Question: Changing the status bar's text color in iOS7 is simple and there is a lot of information on that topic.
So, to give you some context, today I saw this tweet:

That links <URL>.
I was wondering about how to do that animation and the best way I can think of is:
A screenshot of the status bar with black text color that is inserted on top of the real status bar (with white color) and then the real status bar is slowly revealed.
As @Edgar confirmed it it is really what they are doing in the video (if you keep the finger on the screen while the time changes it is possible to see that).
However, this solution isn't good enough because in the meantime the status bar can change and it can become kinda creepy.
Is there a way to do this without a screenshot?
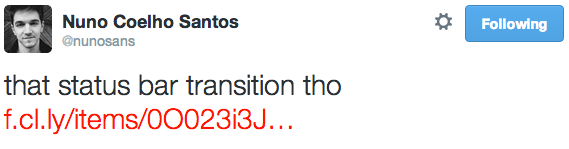
Answer: When you start swiping it does a screenshot of the status bar and puts it at the top of the real status bar and then it changes to style 'UIStatusBarStyleLightContent' to 'UIStatusBarStyleDefault'.
You can clearly see this if you play around with it and start the swipe gesture but do not release it, not only after one minute the clock becomes outdated but if you happen to start swiping when the activityIndicator is on, you'll see it stays static.
Unfortunately, as far as I know there's no way to have two status bars, both with the right info. Maybe if you could come up with a way to continually take screenshots of the real one and dynamically invert colors, but that would be expensive, performance wise.